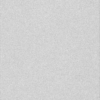
Label: dusty